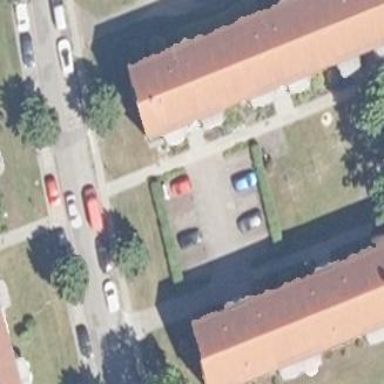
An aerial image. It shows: Parking area with surface.